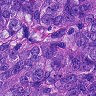
Metastatic tissue present: yes